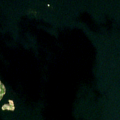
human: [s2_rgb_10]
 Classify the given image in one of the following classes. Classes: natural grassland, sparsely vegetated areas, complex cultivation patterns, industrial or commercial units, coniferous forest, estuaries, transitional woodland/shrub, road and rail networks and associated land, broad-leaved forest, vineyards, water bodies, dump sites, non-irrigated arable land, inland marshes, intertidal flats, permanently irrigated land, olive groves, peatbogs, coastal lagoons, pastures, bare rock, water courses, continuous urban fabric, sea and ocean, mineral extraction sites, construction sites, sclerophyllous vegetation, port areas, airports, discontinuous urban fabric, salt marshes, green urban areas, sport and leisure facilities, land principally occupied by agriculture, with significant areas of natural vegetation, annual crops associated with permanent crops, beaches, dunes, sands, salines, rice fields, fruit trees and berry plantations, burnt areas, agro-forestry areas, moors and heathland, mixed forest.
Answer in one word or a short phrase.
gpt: sea and ocean